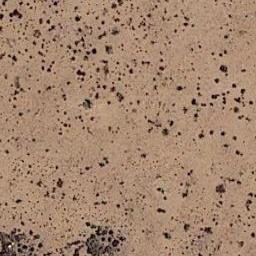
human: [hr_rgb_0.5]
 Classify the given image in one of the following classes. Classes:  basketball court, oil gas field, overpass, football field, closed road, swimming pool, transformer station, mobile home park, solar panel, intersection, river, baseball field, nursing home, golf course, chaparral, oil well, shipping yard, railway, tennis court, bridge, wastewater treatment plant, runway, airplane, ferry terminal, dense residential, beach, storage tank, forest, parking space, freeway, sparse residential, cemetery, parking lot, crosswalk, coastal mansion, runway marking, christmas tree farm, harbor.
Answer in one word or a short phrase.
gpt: chaparral